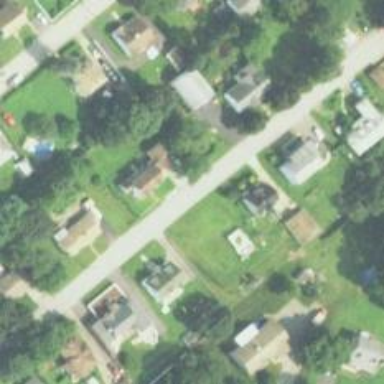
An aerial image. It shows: Residential driveway designated as service road.